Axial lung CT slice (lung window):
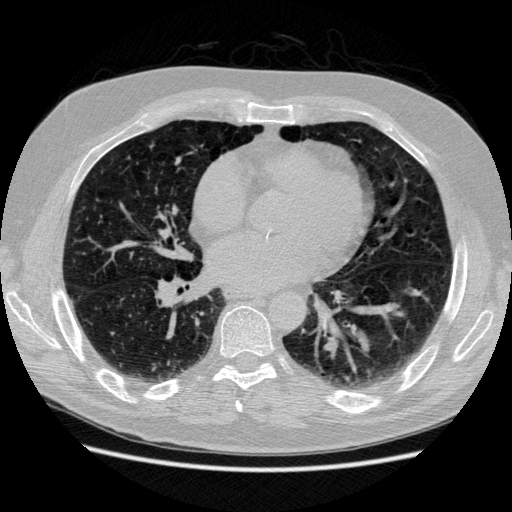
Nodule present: no